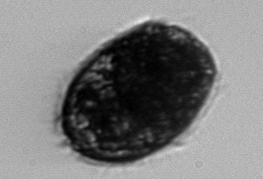
Label: Pleuronema